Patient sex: M
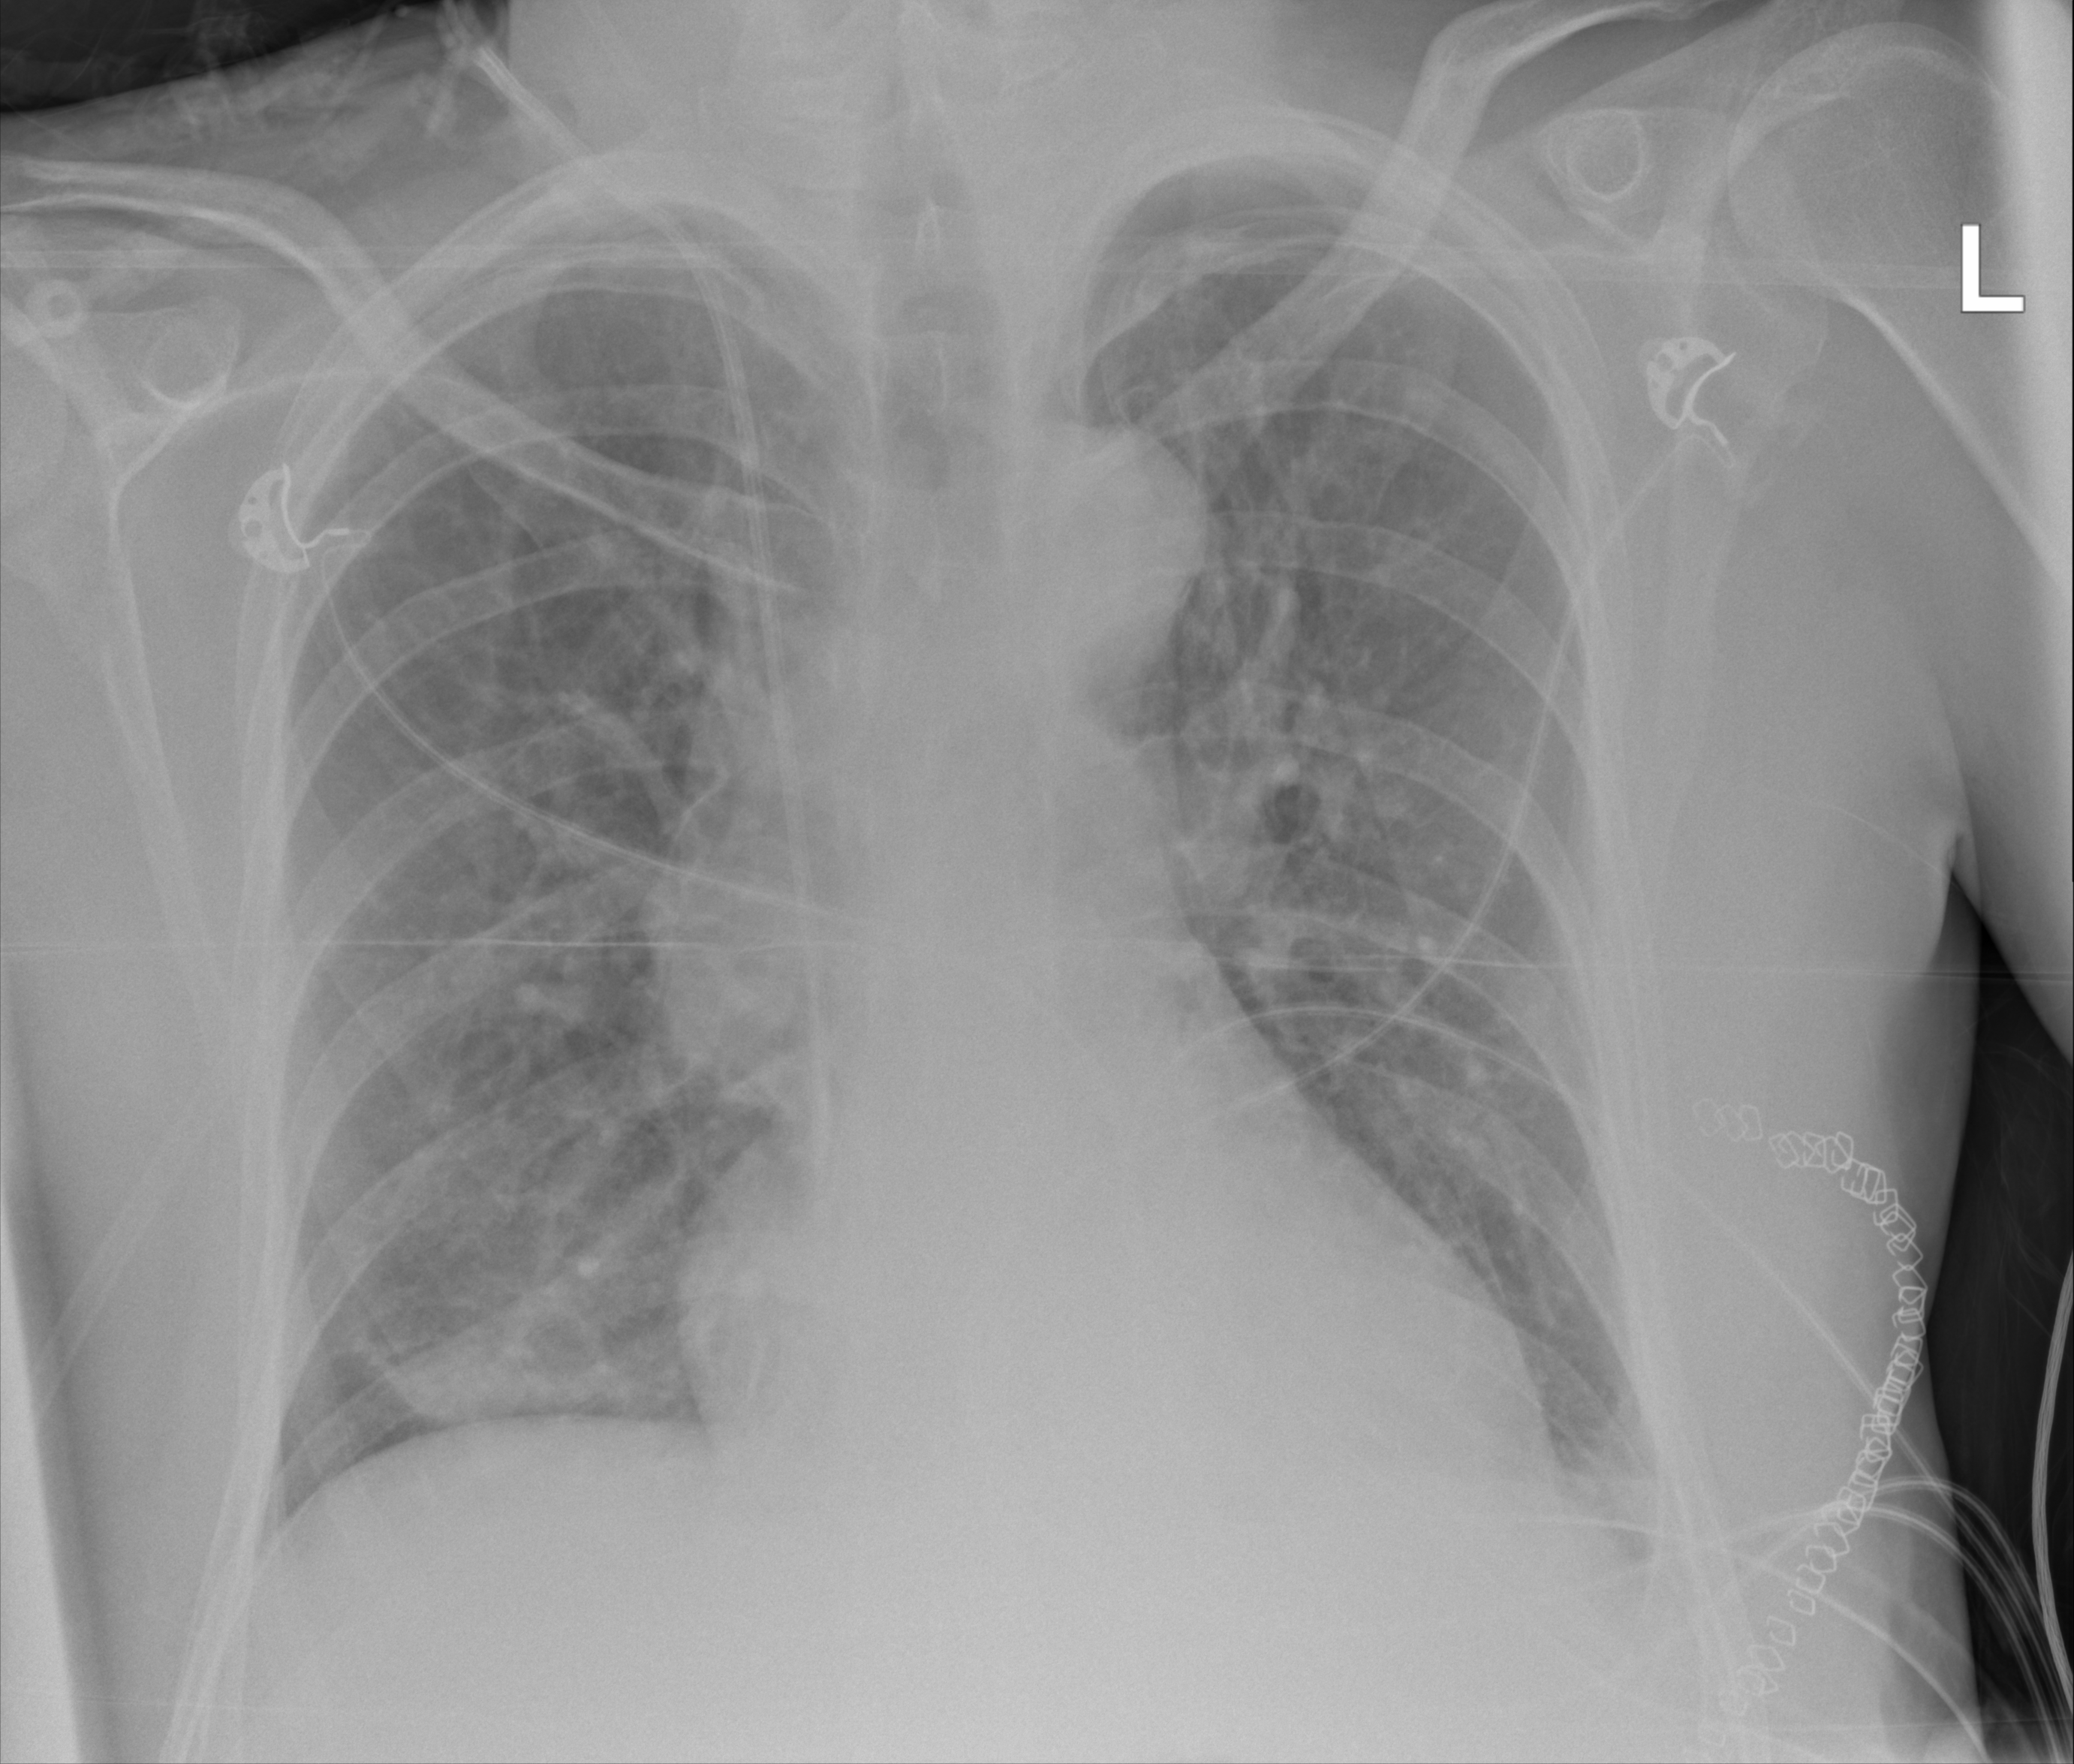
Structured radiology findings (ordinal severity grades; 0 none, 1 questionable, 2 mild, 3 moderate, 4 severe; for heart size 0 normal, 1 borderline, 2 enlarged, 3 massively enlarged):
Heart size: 0
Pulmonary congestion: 0
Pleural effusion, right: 0
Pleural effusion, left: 1
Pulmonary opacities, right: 2
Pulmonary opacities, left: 0
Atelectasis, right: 2
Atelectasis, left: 0